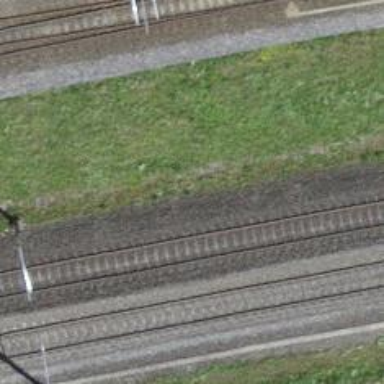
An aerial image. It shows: Railway track with contact lines for electrification.